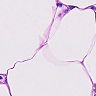
Metastatic tissue present: no